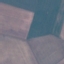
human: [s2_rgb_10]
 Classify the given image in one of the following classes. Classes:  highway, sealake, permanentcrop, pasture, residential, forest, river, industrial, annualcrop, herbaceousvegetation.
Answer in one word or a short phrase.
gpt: AnnualCrop